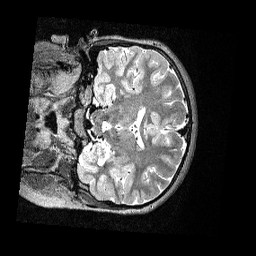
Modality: T2w
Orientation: coronal
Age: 11
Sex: male
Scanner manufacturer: siemens
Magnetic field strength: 3 T
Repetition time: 3.2 s
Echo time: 0.479 s